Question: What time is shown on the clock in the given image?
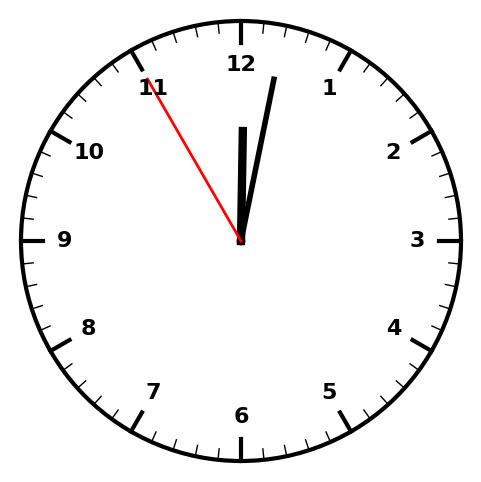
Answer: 12:01:55